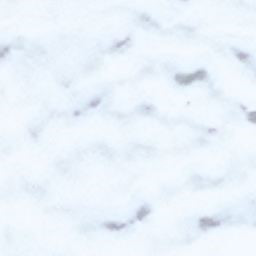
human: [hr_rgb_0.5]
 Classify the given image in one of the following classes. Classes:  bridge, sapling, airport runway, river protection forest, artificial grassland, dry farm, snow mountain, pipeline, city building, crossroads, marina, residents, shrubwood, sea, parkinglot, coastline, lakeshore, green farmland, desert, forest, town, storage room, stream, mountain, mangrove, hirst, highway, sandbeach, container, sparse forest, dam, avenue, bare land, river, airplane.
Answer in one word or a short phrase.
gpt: snow mountain